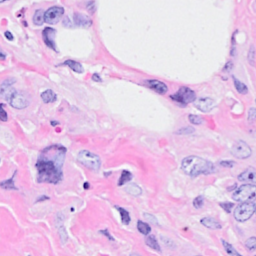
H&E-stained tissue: Breast